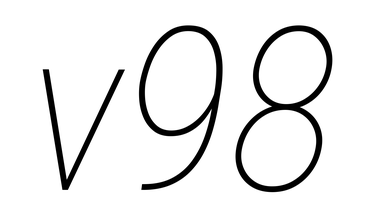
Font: Roboto-Italic_Condensed_Thin_Italic